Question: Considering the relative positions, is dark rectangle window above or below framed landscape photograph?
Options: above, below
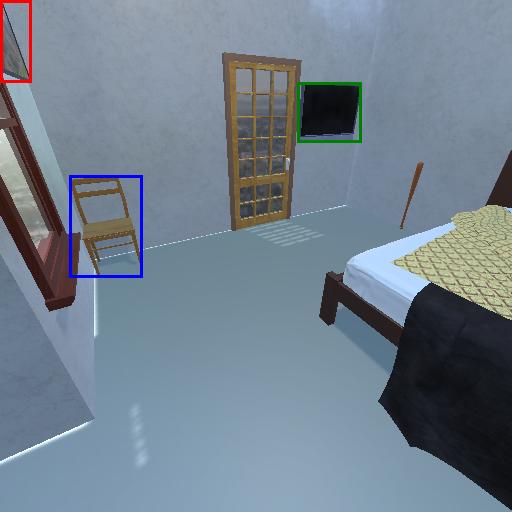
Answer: above